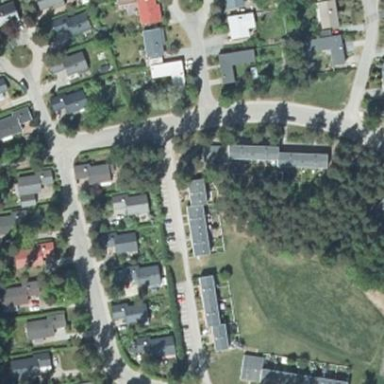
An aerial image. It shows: Residential area.